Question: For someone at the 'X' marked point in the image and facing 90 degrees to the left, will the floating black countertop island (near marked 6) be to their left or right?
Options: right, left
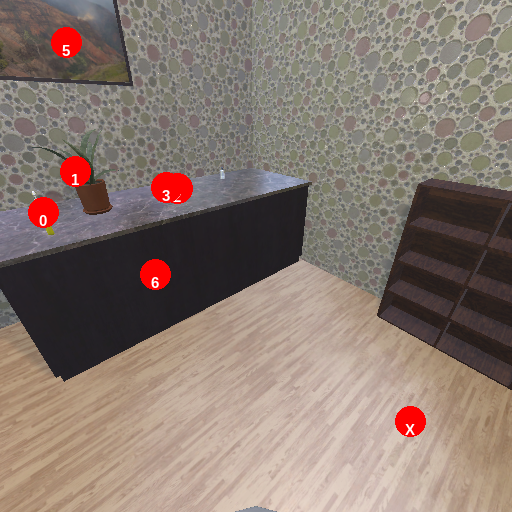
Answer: right